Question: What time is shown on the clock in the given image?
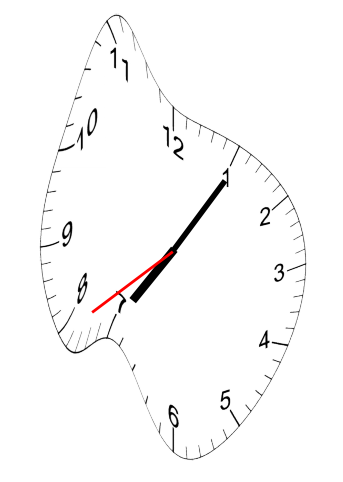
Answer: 07:05:39